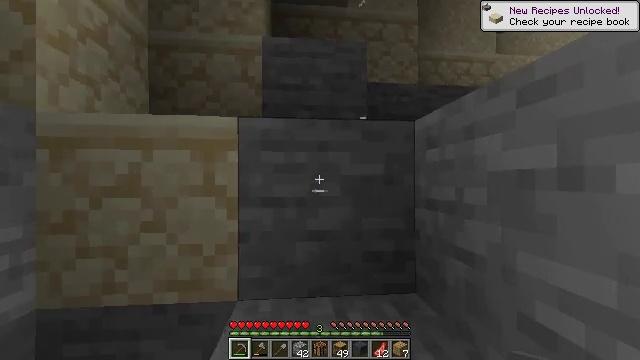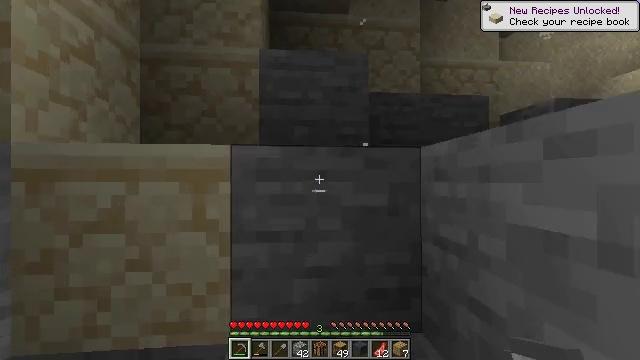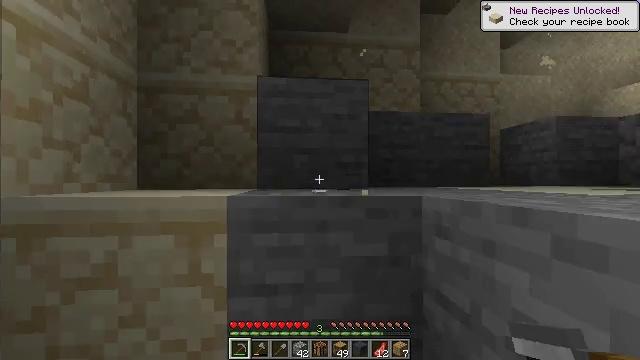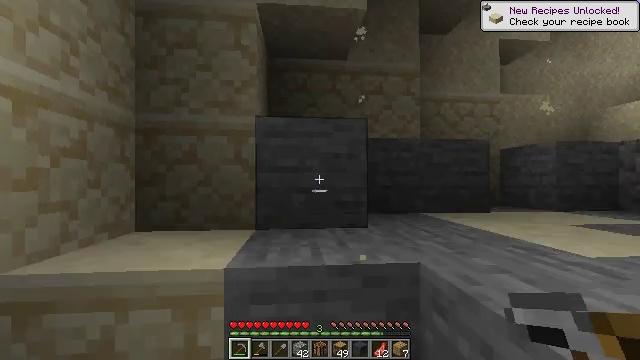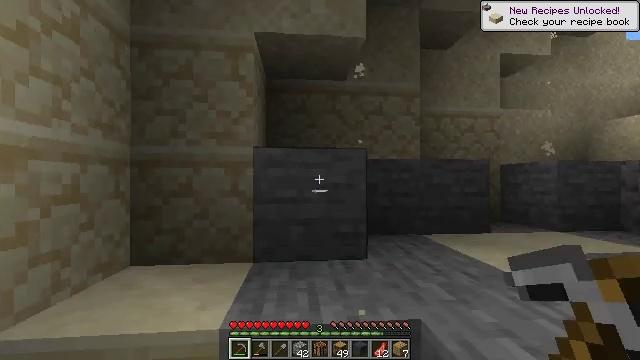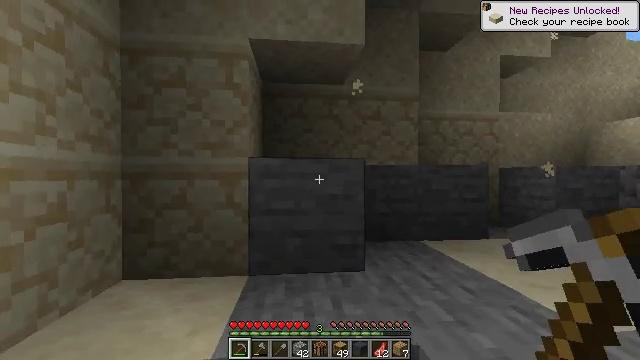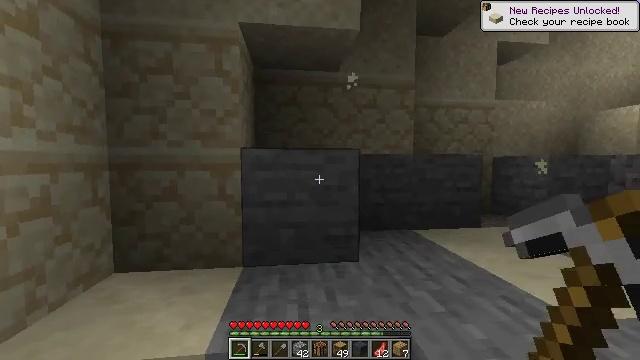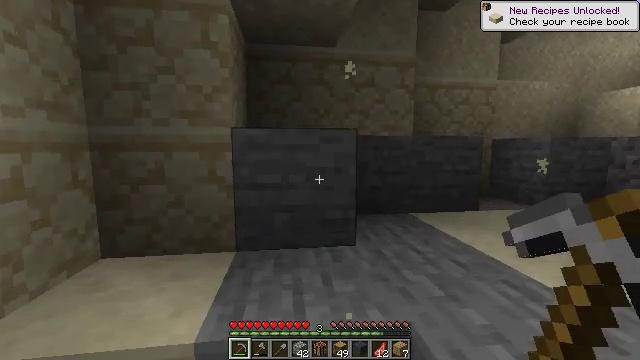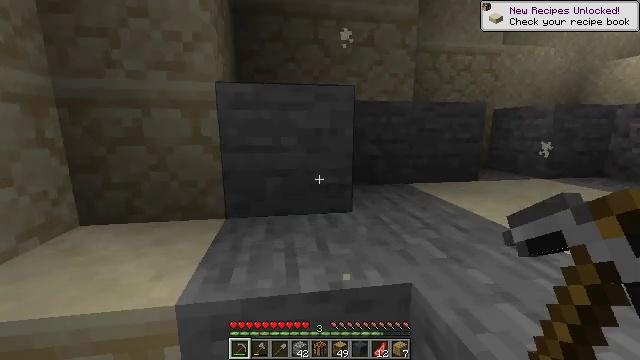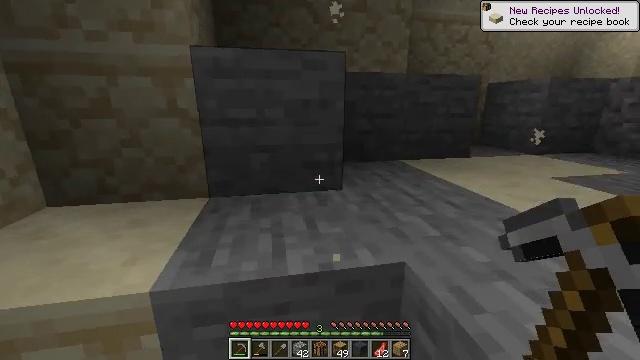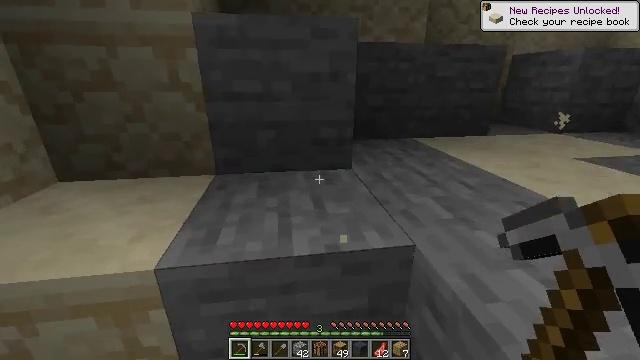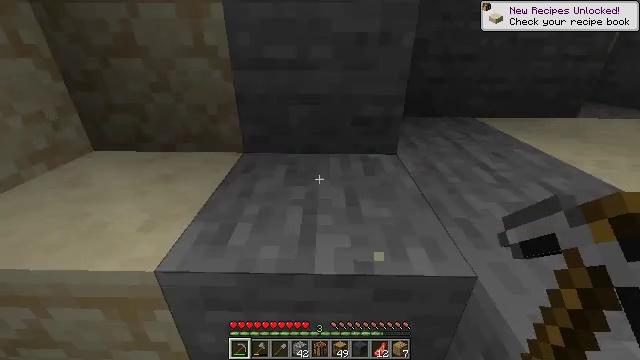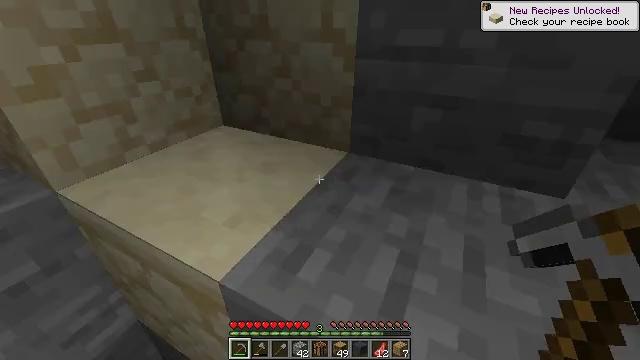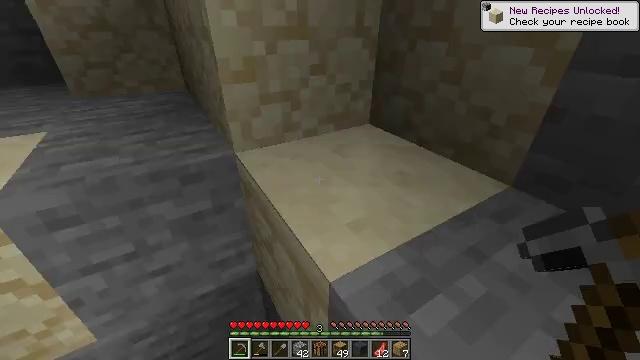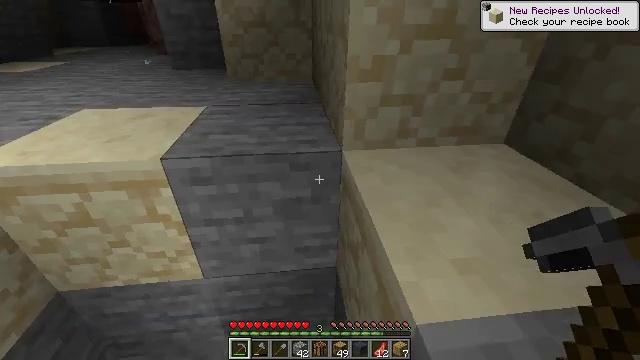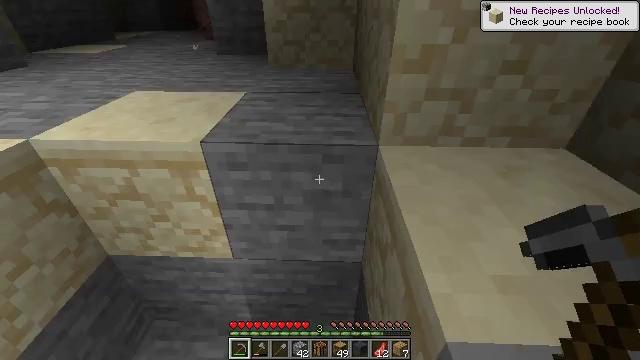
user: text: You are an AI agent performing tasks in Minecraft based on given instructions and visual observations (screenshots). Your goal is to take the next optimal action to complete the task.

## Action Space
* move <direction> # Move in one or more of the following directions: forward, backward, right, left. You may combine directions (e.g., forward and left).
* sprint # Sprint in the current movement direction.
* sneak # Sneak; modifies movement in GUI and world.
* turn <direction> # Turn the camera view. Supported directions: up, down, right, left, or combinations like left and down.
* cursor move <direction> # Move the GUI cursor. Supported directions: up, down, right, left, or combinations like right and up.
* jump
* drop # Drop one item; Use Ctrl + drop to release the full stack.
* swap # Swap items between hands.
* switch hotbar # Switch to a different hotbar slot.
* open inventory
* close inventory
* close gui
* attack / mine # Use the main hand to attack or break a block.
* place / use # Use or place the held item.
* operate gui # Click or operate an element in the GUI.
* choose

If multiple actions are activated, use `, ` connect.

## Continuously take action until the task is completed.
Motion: motion action
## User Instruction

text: Combat the rabbit.
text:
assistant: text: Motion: move forward, jump
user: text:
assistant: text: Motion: move forward, jump
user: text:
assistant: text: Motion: move forward, jump
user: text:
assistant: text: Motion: move forward, jump
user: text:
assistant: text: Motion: move forward
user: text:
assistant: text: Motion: move forward, turn right and down
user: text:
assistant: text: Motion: move forward, turn down
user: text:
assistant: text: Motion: move forward, turn right and down
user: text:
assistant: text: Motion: move forward, turn right and down
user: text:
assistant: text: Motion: move forward, turn left and down
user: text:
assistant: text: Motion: move forward, turn left and down
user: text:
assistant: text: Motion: move forward, turn left and down
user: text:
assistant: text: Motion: move forward, turn left
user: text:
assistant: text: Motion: turn left
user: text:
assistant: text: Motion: turn left and down
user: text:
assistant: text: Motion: turn left and down
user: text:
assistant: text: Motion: turn left and down
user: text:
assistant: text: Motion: turn left
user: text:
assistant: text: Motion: turn left
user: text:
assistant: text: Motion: no_op
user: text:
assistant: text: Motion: no_op
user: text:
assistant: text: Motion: turn left and up
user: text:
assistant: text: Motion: turn left and up
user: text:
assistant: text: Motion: turn left and up
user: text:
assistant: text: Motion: turn left and up
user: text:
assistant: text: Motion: turn left and up
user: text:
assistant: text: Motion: turn left and up
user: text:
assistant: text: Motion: turn up
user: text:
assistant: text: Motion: no_op
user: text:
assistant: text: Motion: no_op